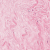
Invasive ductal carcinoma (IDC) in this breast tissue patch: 0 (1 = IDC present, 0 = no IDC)